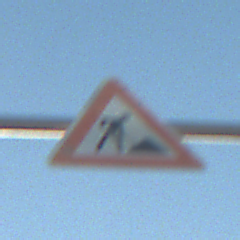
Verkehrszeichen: Arbeitsstelle
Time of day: SunriseSunset
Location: Outdoor (Nature)
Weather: Clear
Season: NotSpecified
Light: Natural